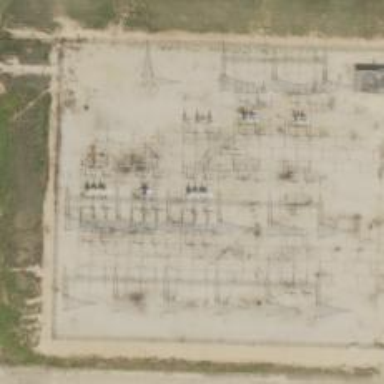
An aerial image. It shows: Switch for power supply.